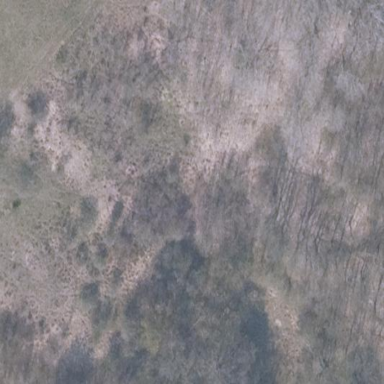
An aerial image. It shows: Landscape covered with heath.